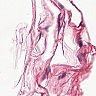
Metastatic tissue present: no